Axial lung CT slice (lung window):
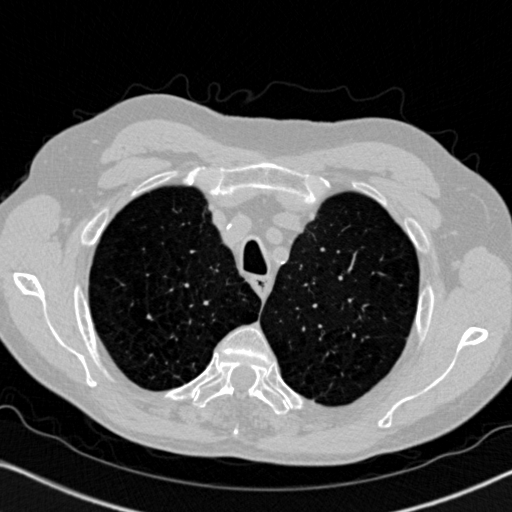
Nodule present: no